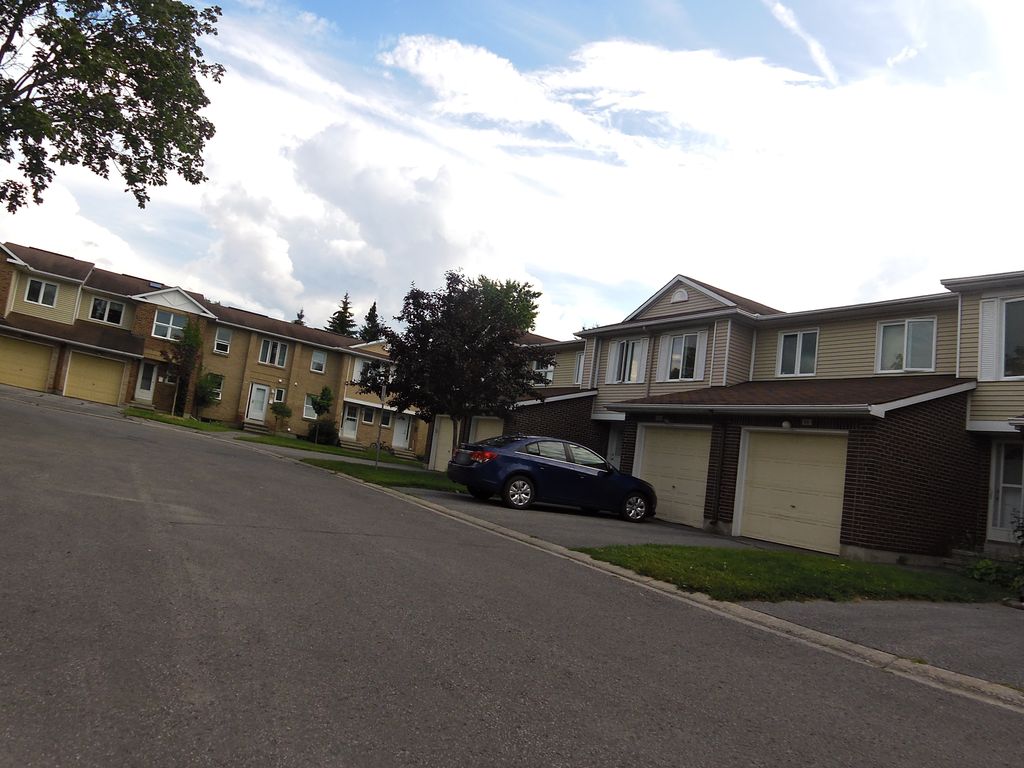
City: ottawa-gatineau